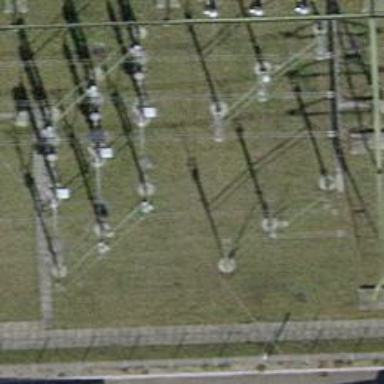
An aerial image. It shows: Switch used for power control.